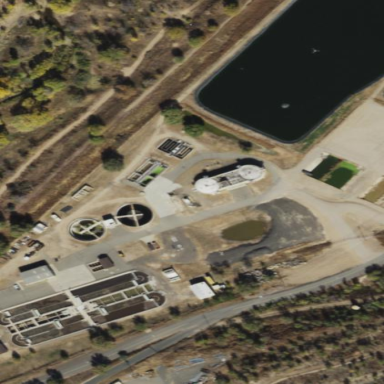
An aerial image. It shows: Wastewater plant protected by fence.